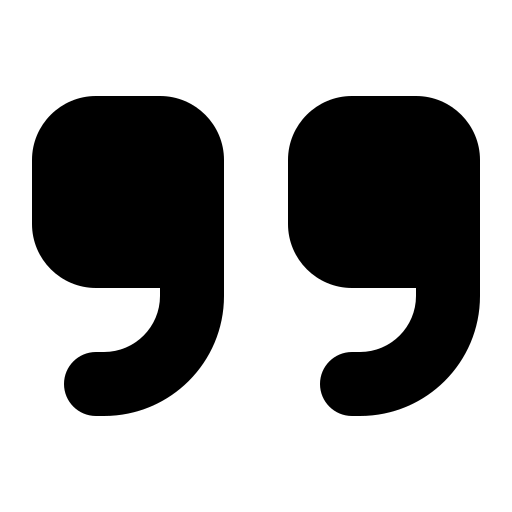
Tags: icon, FontAwesome, fa-icon, solid, quote, right